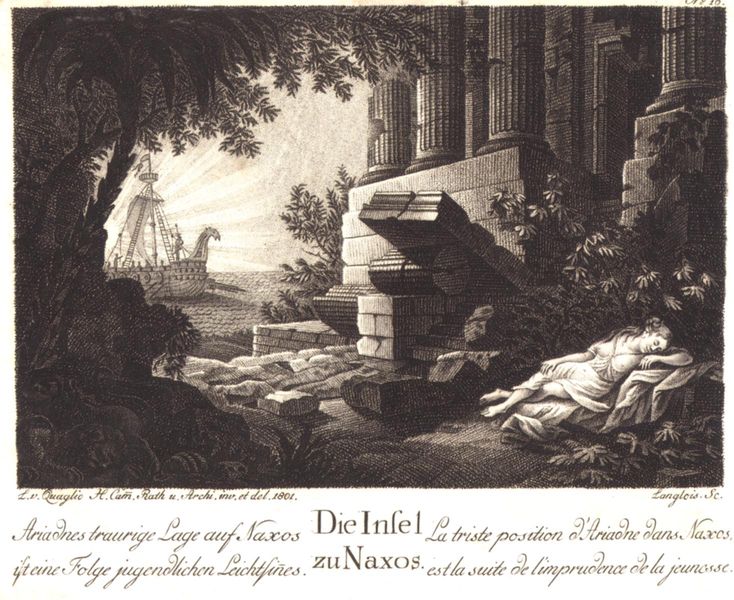
Titel: Die Insel zu Naxos. Ariadnes traurige Lage auf Naxos ist eine Folge jugendlichen Leichtsinnes
Künstler: L. v. Quaglio
Schlagwörter: laub, meer, bäume, ufer, frau, säule, säulen, zeichnung, steine, natur, insel, pflanze, küste, schiff, schrift, schlafend, treppe, deutsch, liegend, ruine, antike, radierung, stich, schwarzweiß, text, nymphe, tempel, naxos, ariadne, inseö